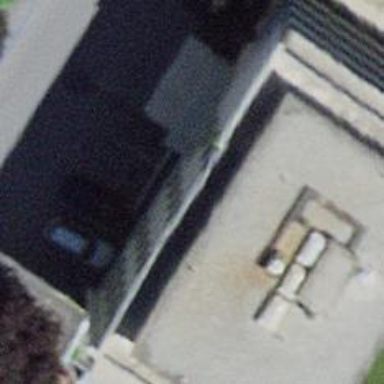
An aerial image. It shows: Veterinary facility.